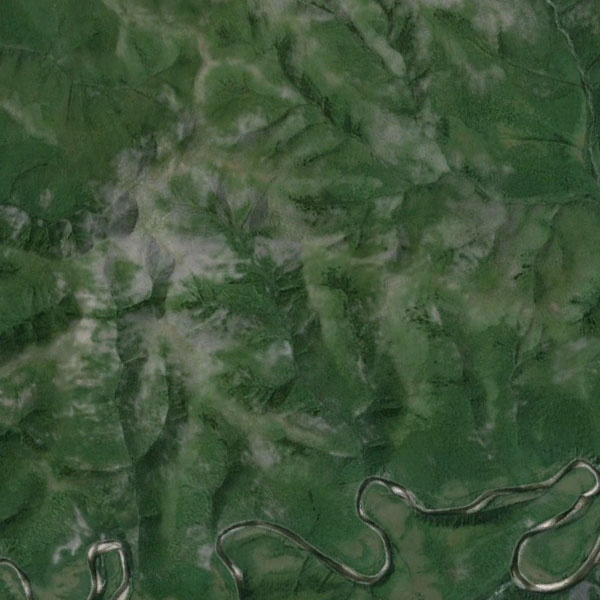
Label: Mountain